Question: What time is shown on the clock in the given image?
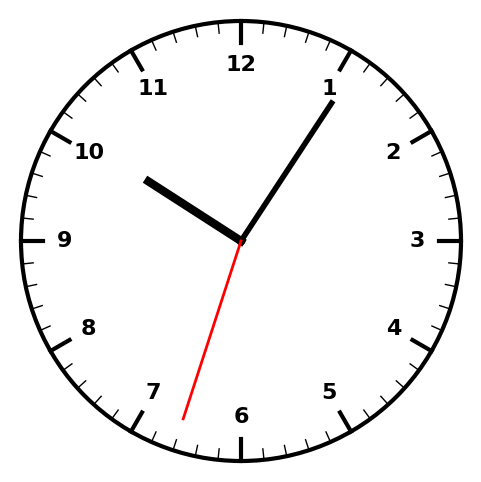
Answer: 10:05:33